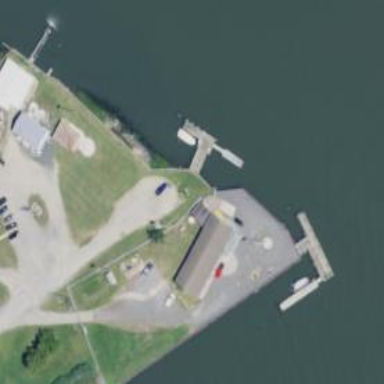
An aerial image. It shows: Man-made pier.